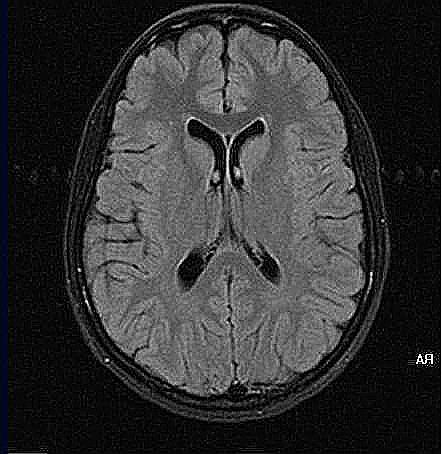
Label: notumor